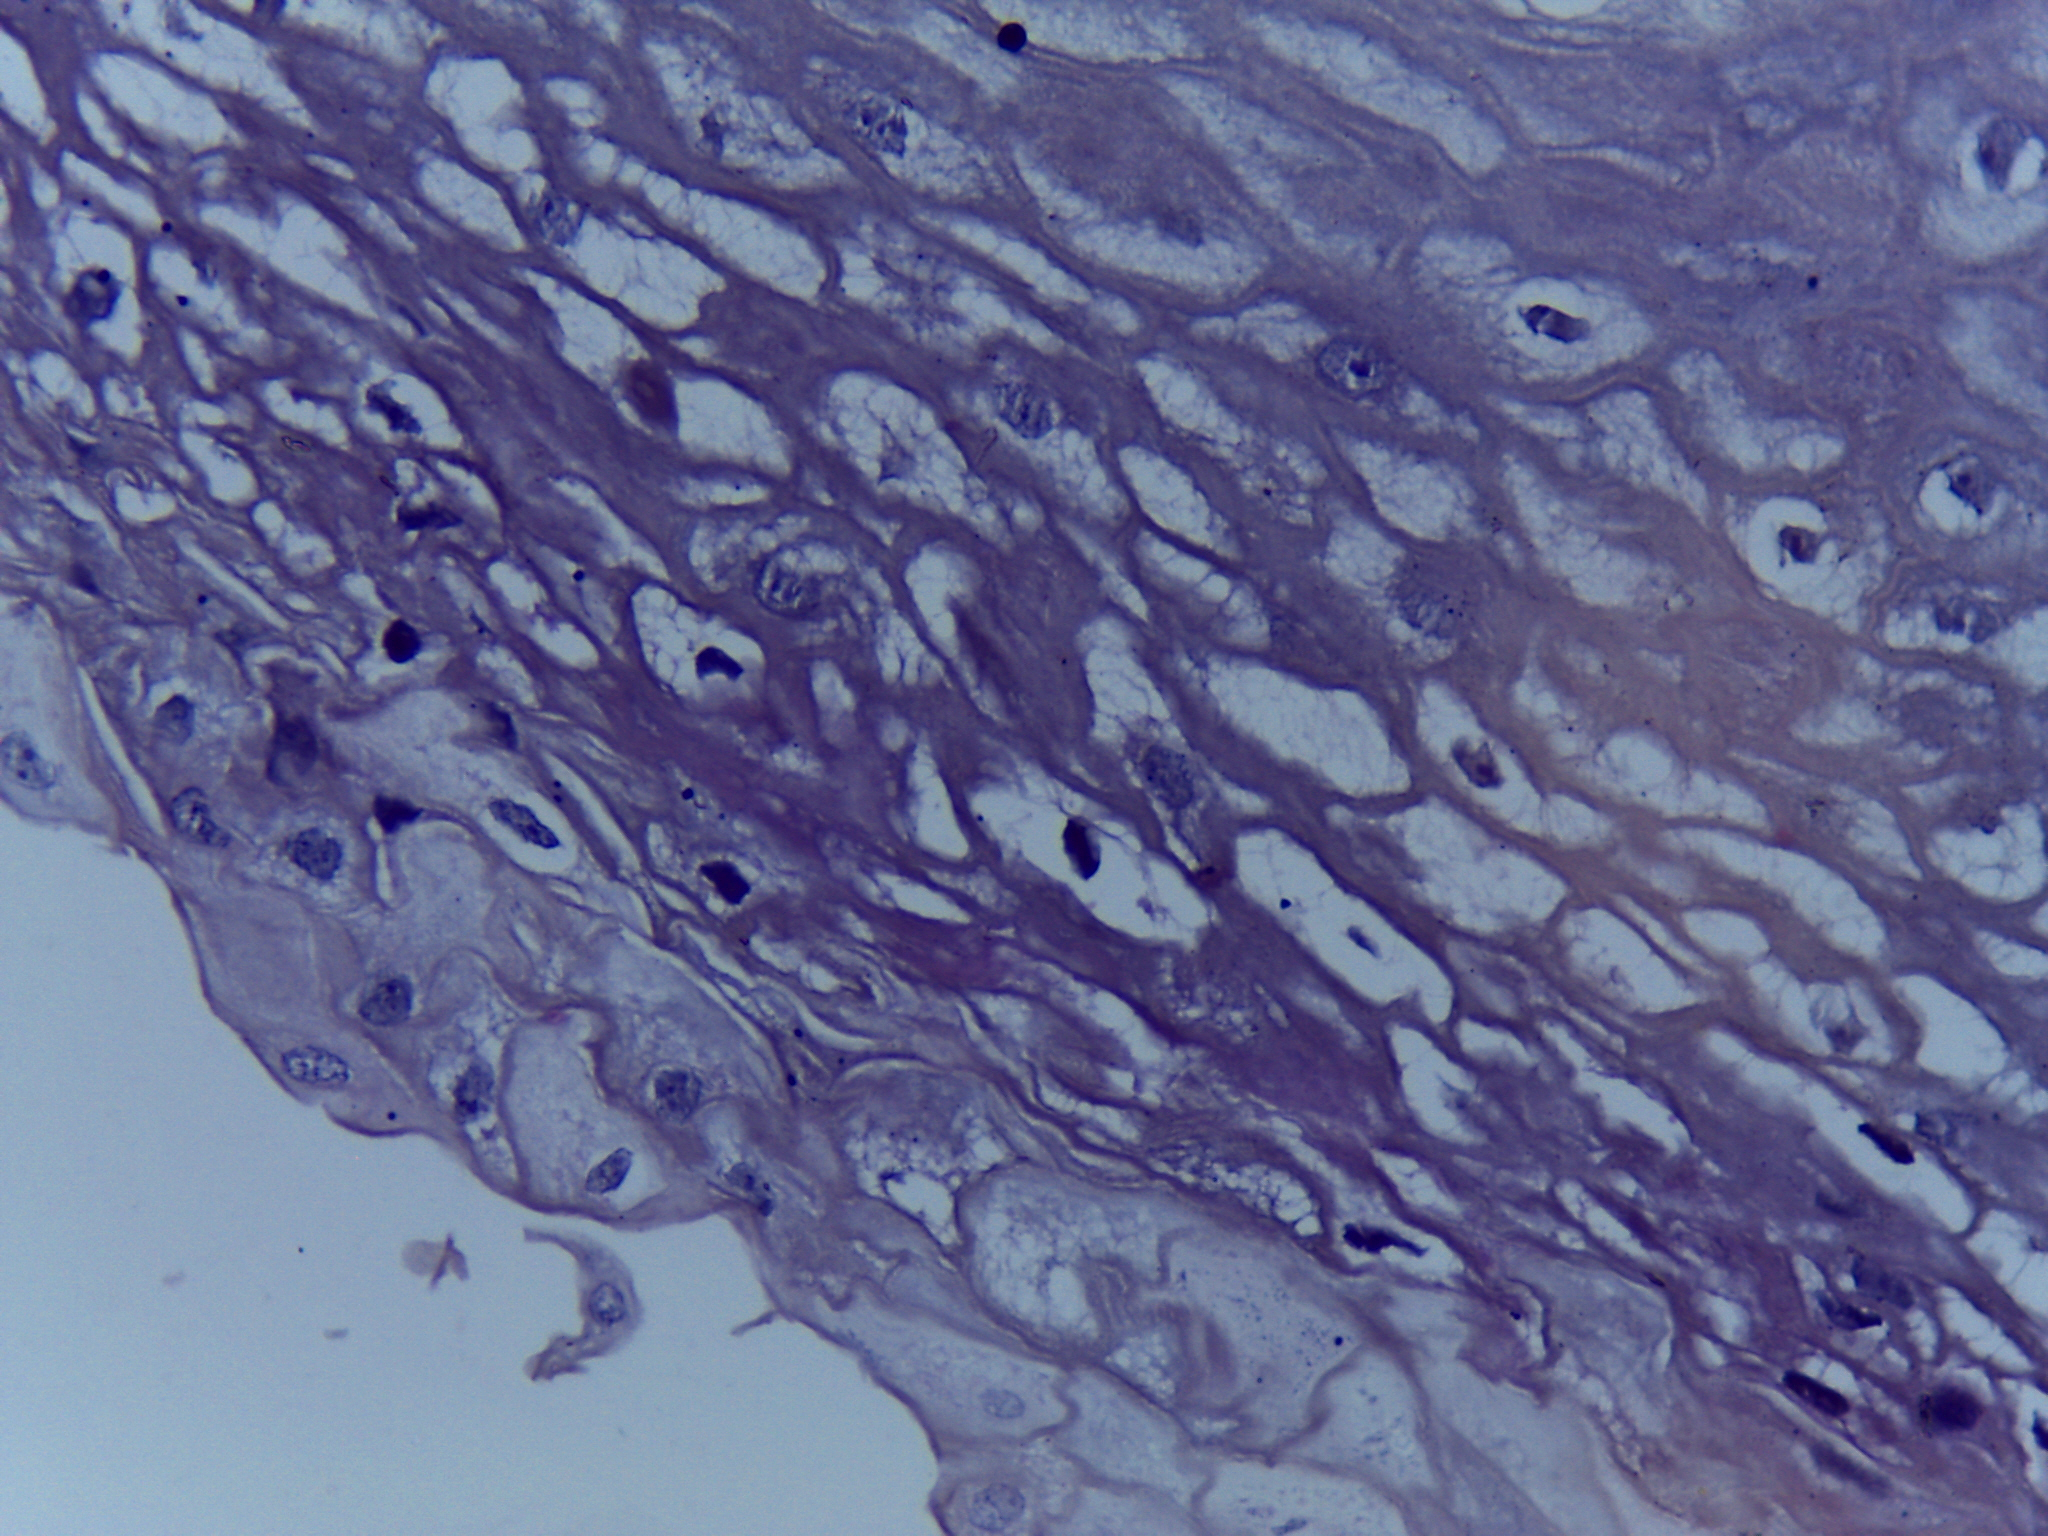
Diagnosis: Normal